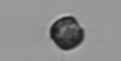
Label: Thalassiosira